【题型】解答题　【知识点】立体几何　【难度】medium
空间中，我们将至少两条坐标轴不垂直的坐标系称为“空间斜坐标系”。类比空间直角坐标系，$\vec{i},\vec{j},\vec{k}$ 分别为“空间斜坐标系”中三条数轴（$x$ 轴、$y$ 轴、$z$ 轴）正方向的单位向量，若向量 $\vec{n}=x\vec{i}+y\vec{j}+z\vec{k}$，则 $\vec{n}$ 与有序实数组$(x,y,z)$ 相对应，称向量 $\vec{n}$ 的斜坐标为$[x,y,z]$，记作 $\vec{n}=[x,y,z]$。如图，在平行六面体 $ABCD-A_1B_1C_1D_1$ 中，$AB=AD=1$，$AA_1=2$，$AB \perp AD$，$\angle BAA_1 = \angle DAA_1 = \frac{\pi}{3}$。以 $\{\overrightarrow{AB},\overrightarrow{AD},\overrightarrow{AA_1}\}$ 为基底建立“空间斜坐标系”。

\noindent
(1) 若点 $E$ 在平面 $ABCD$ 内，且 $A_1E \perp$ 平面 $ABCD$，求 $\overrightarrow{A_1E}$ 的斜坐标；\\
(2) 若 $\overrightarrow{AF}$ 的斜坐标为 $[1,0,1]$，求平面 $AD_1F$ 与平面 $ABCD$ 的夹角的余弦值。
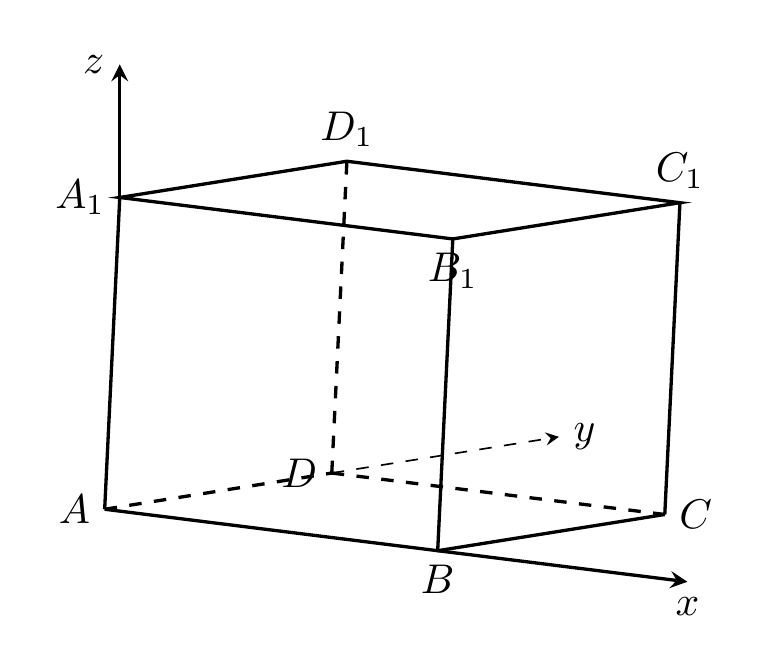
【解答】
\textbf{【解】}

\vspace{0.3cm}
\noindent
(1) 由题可知 $\overrightarrow{AE} = x\vec{i} + y\vec{j}$，$\overrightarrow{AA_1} = 2\vec{k}$，则 $\overrightarrow{A_1E} = x\vec{i} + y\vec{j} - 2\vec{k}$（提示：斜坐标的本质是将空间中的向量用基底表示后的系数），由题可知 $\vec{i} \cdot \vec{j} = 0$，$\vec{i} \cdot \vec{k} = \frac{1}{2}$，$\vec{j} \cdot \vec{k} = \frac{1}{2}$。\\
$\because A_1E \perp$ 平面 $ABCD$，$\therefore \begin{cases} \overrightarrow{A_1E} \cdot \overrightarrow{AB} = 0, \\ \overrightarrow{A_1E} \cdot \overrightarrow{AD} = 0, \end{cases}$\\
即
\[
\begin{cases}
(x\vec{i} + y\vec{j} - 2\vec{k}) \cdot \vec{i} = -1 + x = 0, \\
(x\vec{i} + y\vec{j} - 2\vec{k}) \cdot \vec{j} = -1 + y = 0,
\end{cases}
\]
则 $x=1$，$y=1$，则 $\overrightarrow{A_1E}$ 的斜坐标为 $[1,1,-2]$。

\vspace{0.3cm}
\noindent
(2) 由题可得 $\overrightarrow{AF} = \vec{i} + \vec{k}$，$\overrightarrow{AD_1} = \vec{j} + 2\vec{k}$，\\
设平面 $AD_1F$ 的法向量为 $\vec{a} = p\vec{i} + q\vec{j} + m\vec{k}$，\\
由
\[
\begin{cases}
\overrightarrow{AF} \cdot \vec{a} = 0, \\
\overrightarrow{AD_1} \cdot \vec{a} = 0,
\end{cases}
\]
得
\[
\begin{cases}
(\vec{i} + \vec{k}) \cdot (p\vec{i} + q\vec{j} + m\vec{k}) = p + \frac{m}{2} + \frac{p}{2} + \frac{q}{2} + m = 0, \\
(\vec{j} + 2\vec{k}) \cdot (p\vec{i} + q\vec{j} + m\vec{k}) = q + \frac{m}{2} + p + q + 2m = 0,
\end{cases}
\]
即
\[
\begin{cases}
\frac{3}{2}p + \frac{3}{2}m + \frac{q}{2} = 0, \\
2q + p + \frac{5}{2}m = 0,
\end{cases}
\]
取 $m=10$，可得 $p=-7$，$q=-9$，\\
即 $\vec{a} = -7\vec{i} - 9\vec{j} + 10\vec{k}$。\\
则 $\vec{a}^2 = |\vec{a}|^2 = (-7\vec{i} - 9\vec{j} + 10\vec{k})^2 = 49 + 81 + 100 - 70 - 90 = 70$。\\
由（1）可知 $A_1E \perp$ 平面 $ABCD$，\\
且 $\overrightarrow{A_1E} = \vec{i} + \vec{j} - 2\vec{k}$，\\
则 $|\overrightarrow{A_1E}|^2 = (\vec{i} + \vec{j} - 2\vec{k})^2 = 1 + 1 + 4 - 2 - 2 = 2$，\\
$\overrightarrow{A_1E} \cdot \vec{a} = (\vec{i} + \vec{j} - 2\vec{k})(-7\vec{i} - 9\vec{j} + 10\vec{k}) = -7 + 5 - 9 + 5 + 7 + 9 - 20 = -10$，\\
则
\[
|\cos \langle \overrightarrow{A_1E}, \vec{a} \rangle| = \frac{|\overrightarrow{A_1E} \cdot \vec{a}|}{|\overrightarrow{A_1E}||\vec{a}|} = \frac{10}{\sqrt{2} \times \sqrt{70}} = \frac{\sqrt{35}}{7},
\]
即平面 $AD_1F$ 与平面 $ABCD$ 的夹角的余弦值为 $\frac{\sqrt{35}}{7}$。